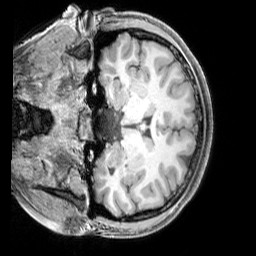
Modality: T1w
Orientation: coronal
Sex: female
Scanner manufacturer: siemens
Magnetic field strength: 3 T
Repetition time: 2.3 s
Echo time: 0.00226 s